Interaction volume radius: 5 \u00c5
Interaction volume height: 10 \u00c5
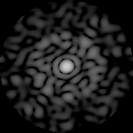
Disorder parameter: 0.8492